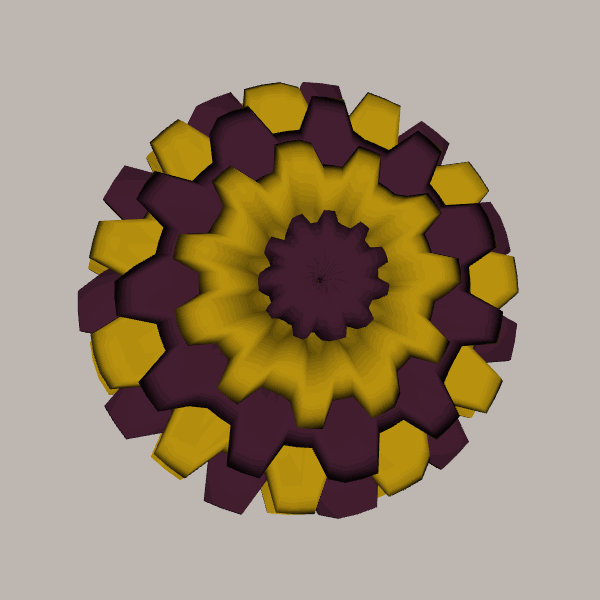
Background: light